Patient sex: F
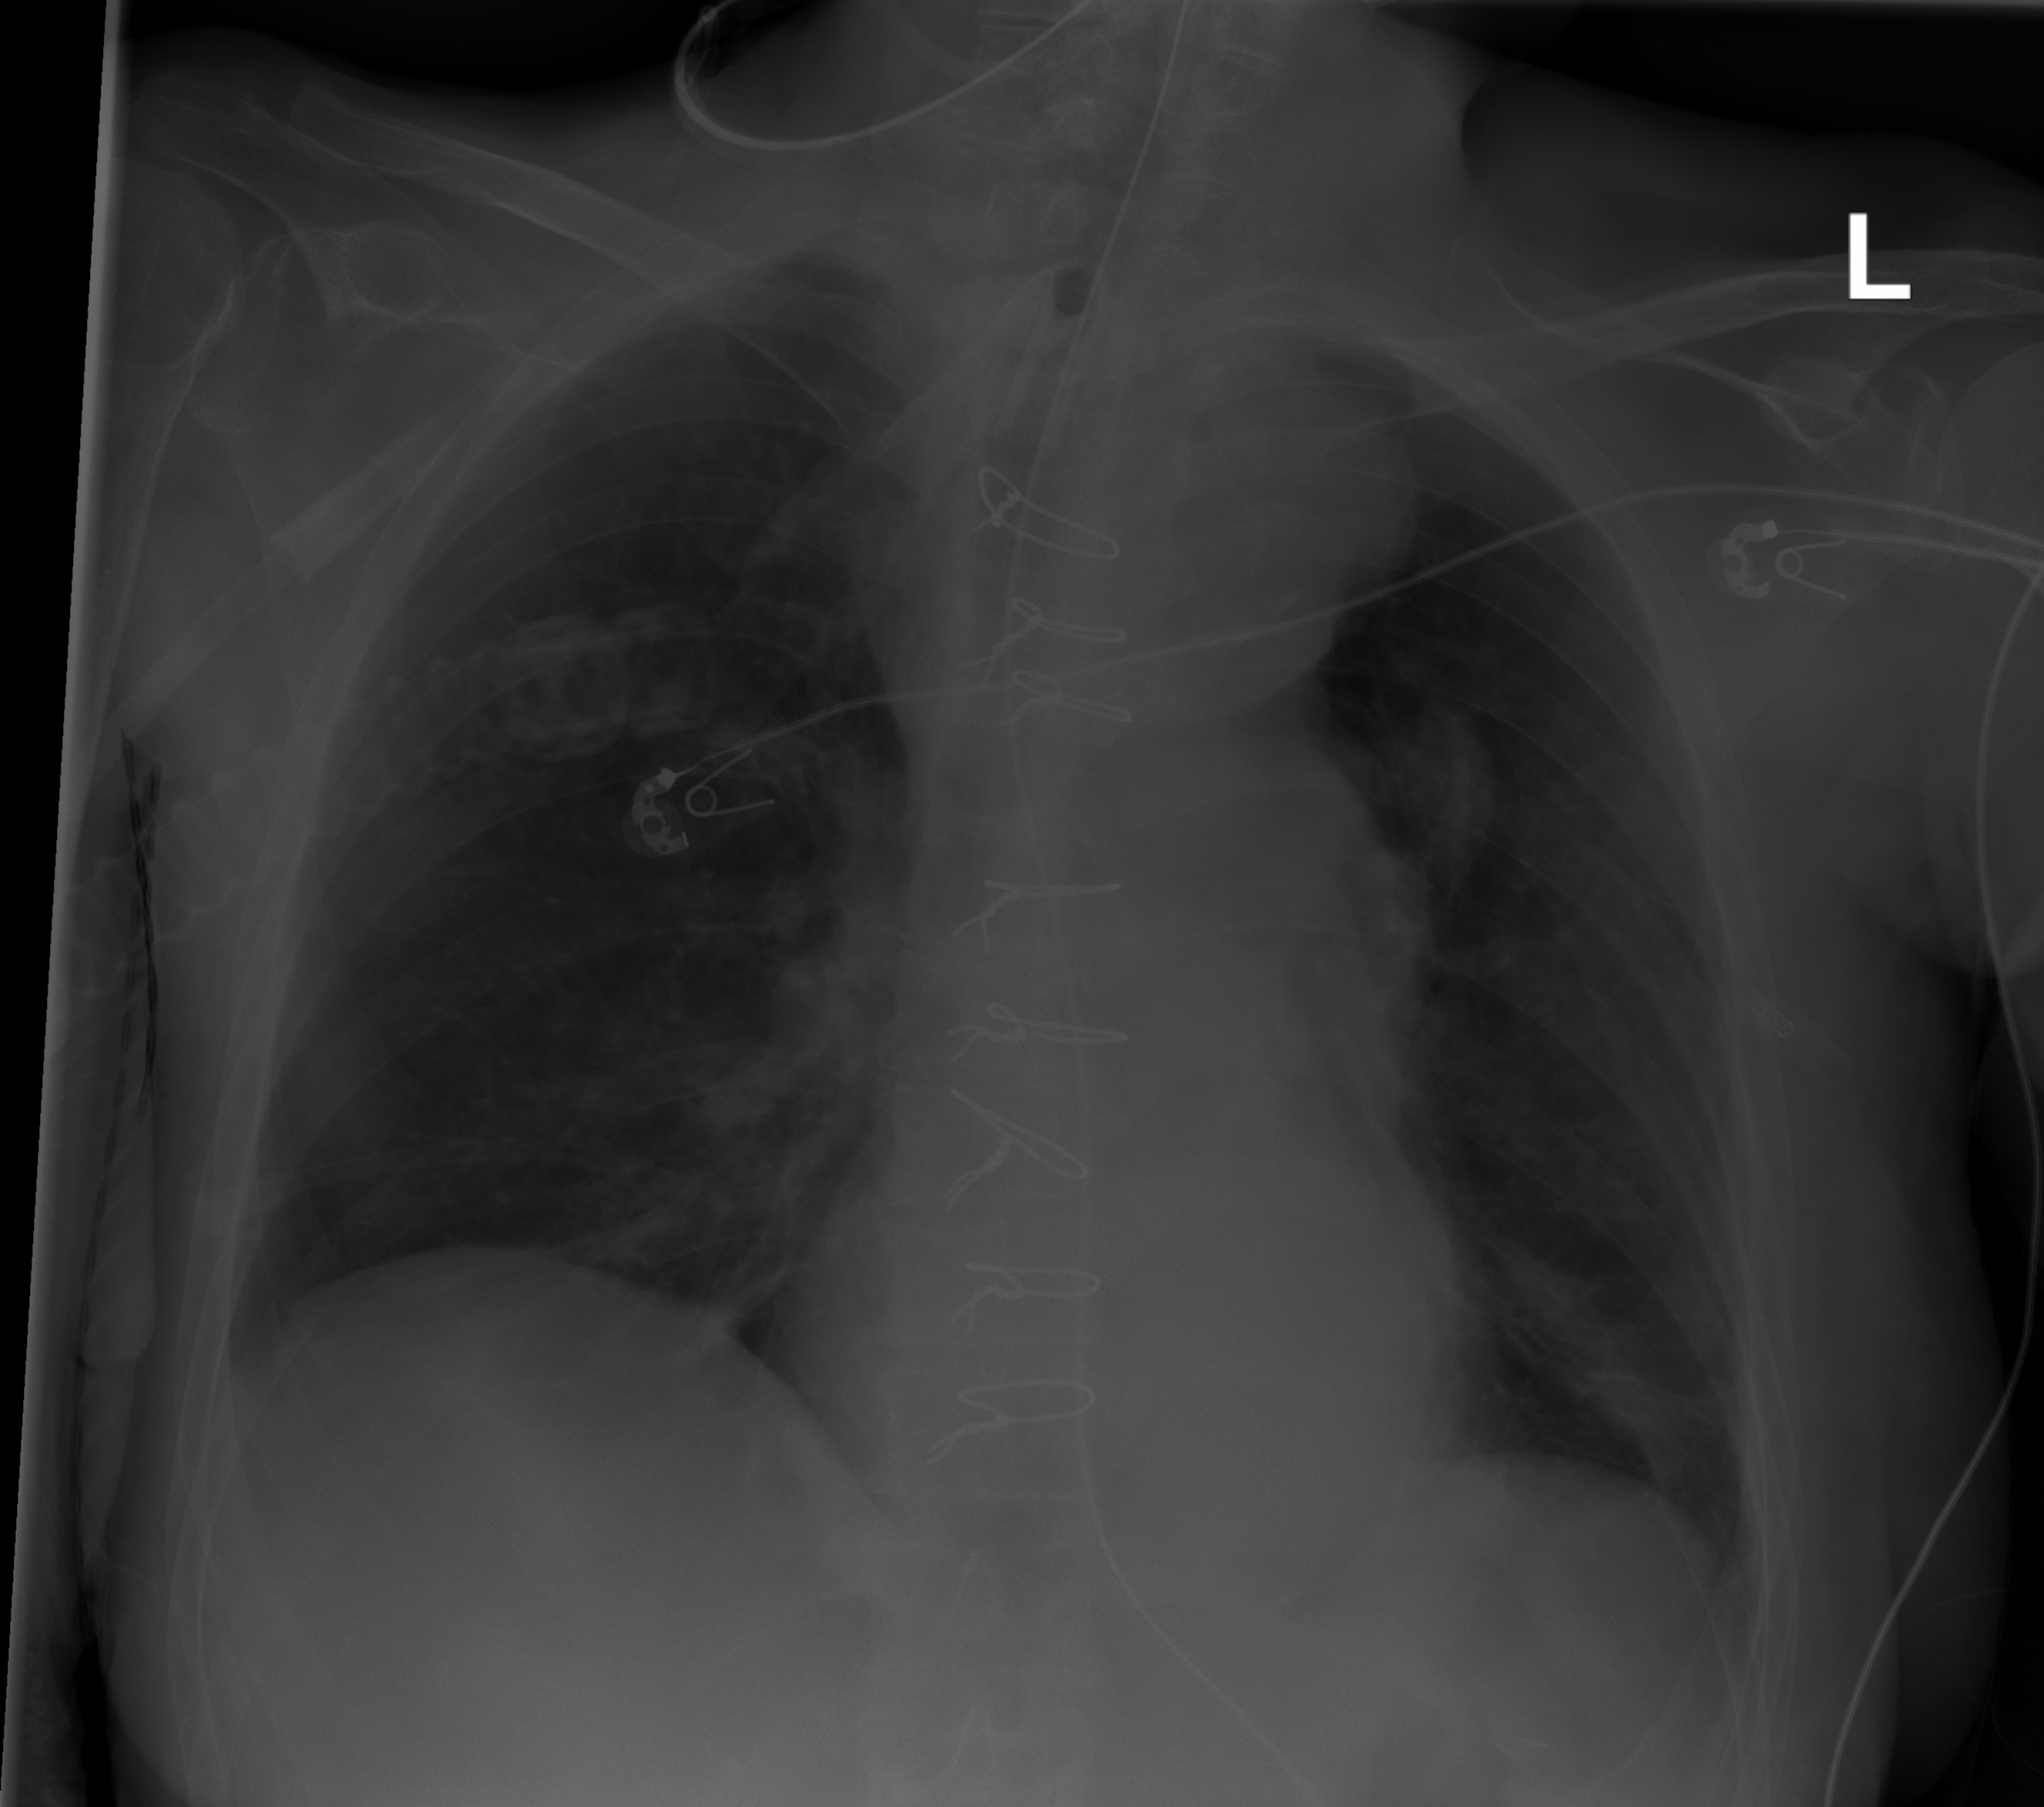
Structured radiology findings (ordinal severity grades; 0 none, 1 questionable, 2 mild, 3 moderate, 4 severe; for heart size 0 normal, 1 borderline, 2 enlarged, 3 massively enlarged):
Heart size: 1
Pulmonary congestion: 0
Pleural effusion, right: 0
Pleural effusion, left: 0
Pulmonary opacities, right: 0
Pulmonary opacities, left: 0
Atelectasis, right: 1
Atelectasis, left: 2